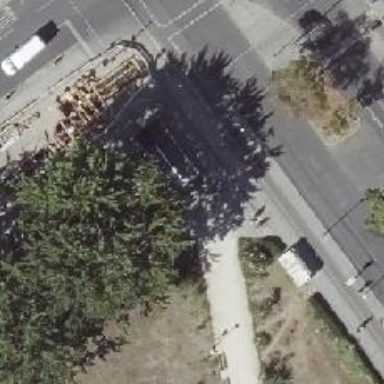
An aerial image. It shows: Subway entrance.